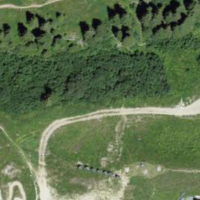
EUNIS habitat code: 31
Species observed at this site:
Vaccinium uliginosum